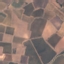
Land use / land cover class: PermanentCrop